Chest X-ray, AP view. Patient: 45 years old, sex F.
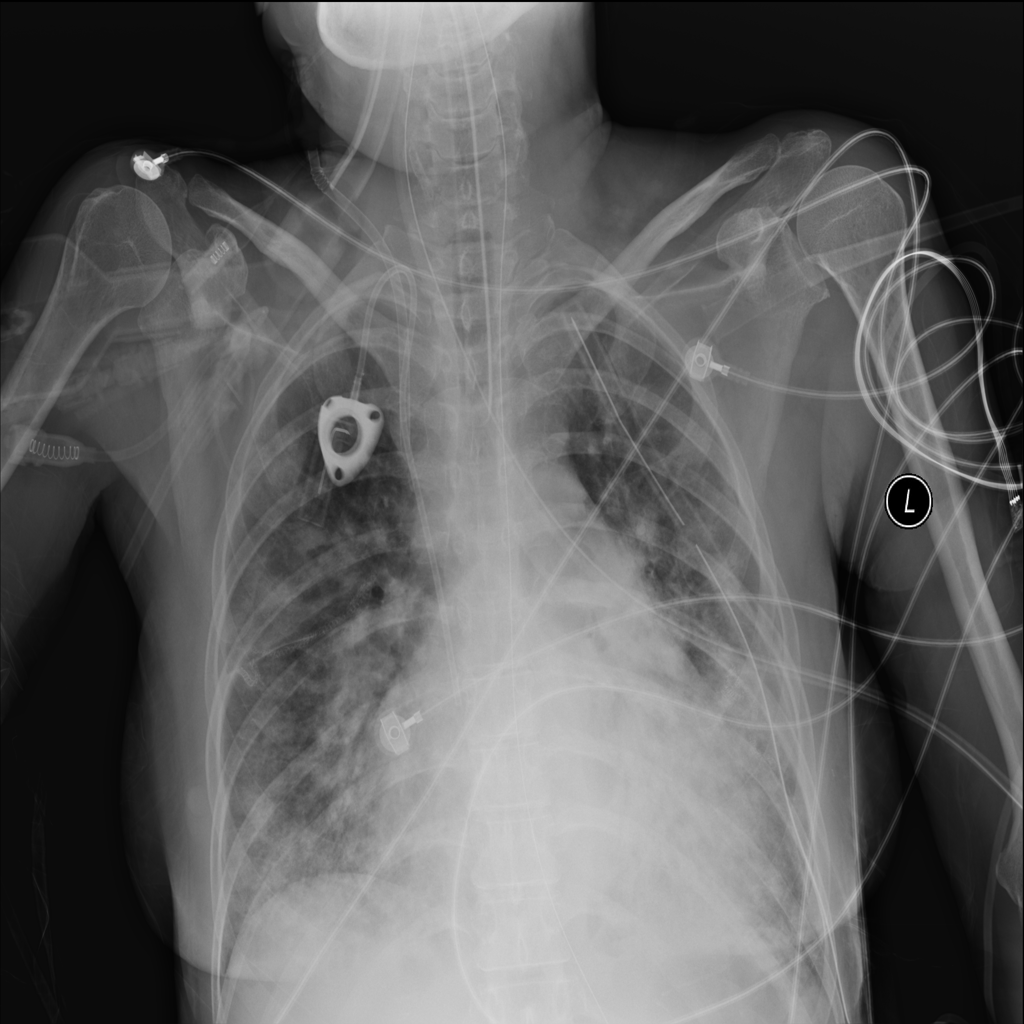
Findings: Nodule